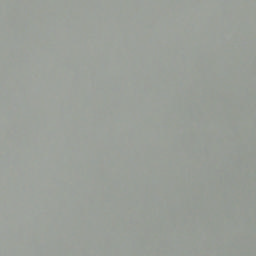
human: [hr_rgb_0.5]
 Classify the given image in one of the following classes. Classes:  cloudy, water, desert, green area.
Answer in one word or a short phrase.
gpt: cloudy